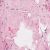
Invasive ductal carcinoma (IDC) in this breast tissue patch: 0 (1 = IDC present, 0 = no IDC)